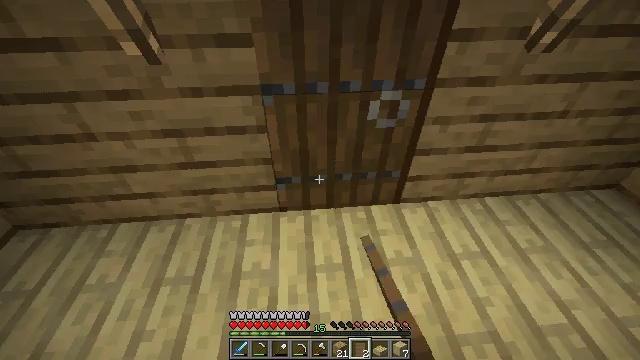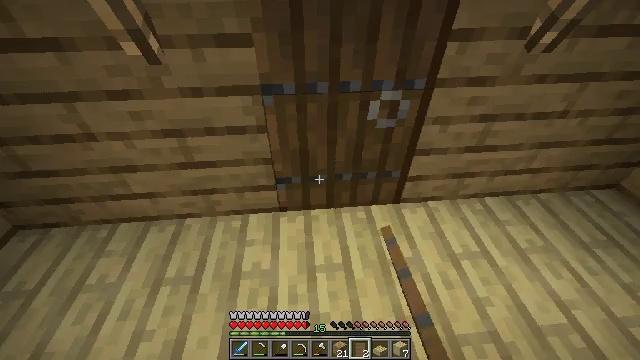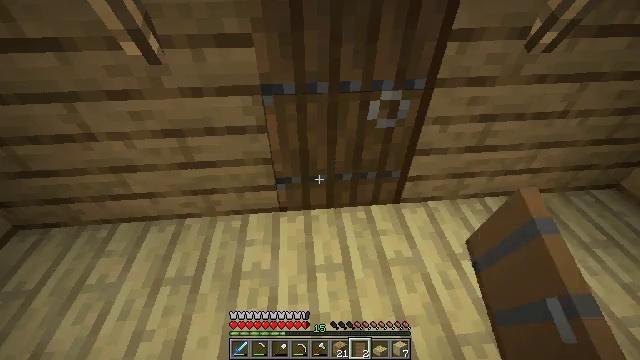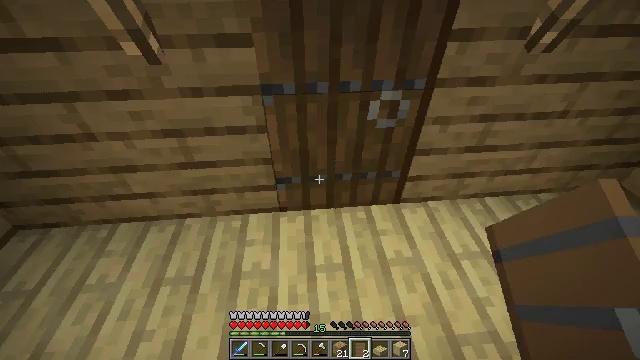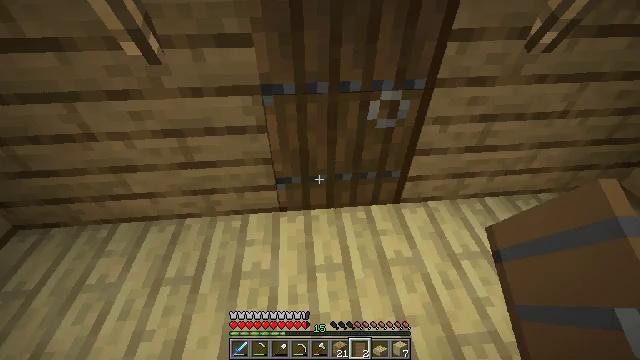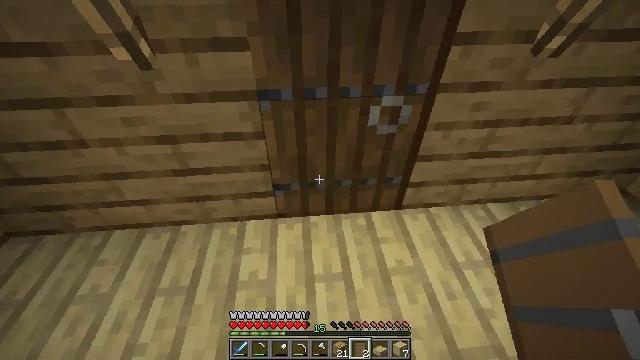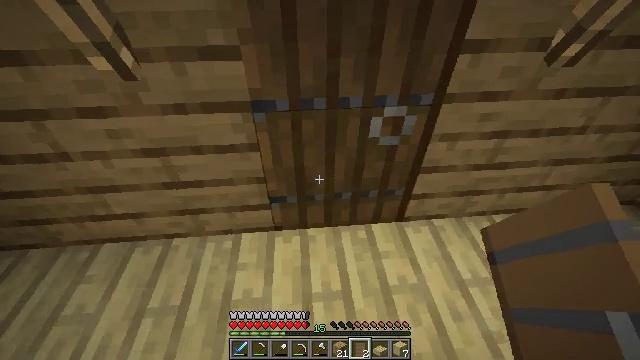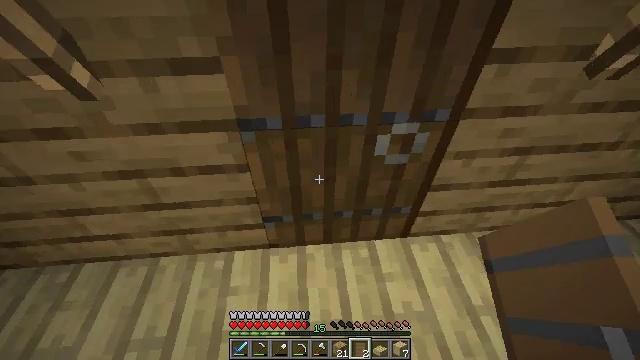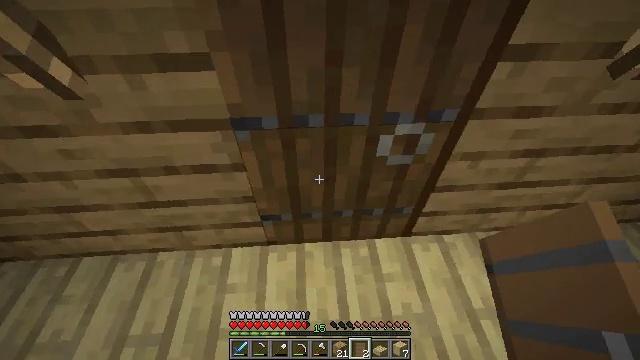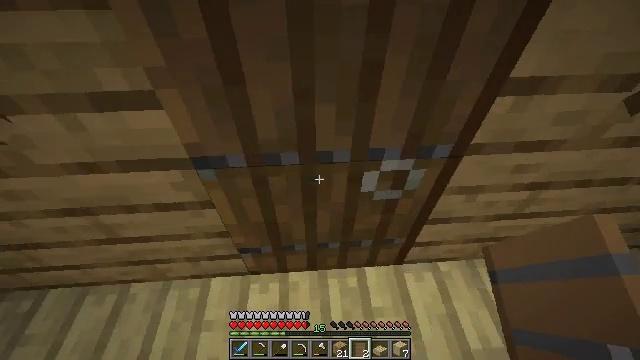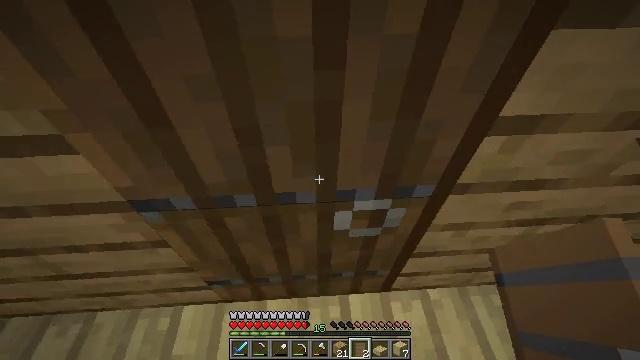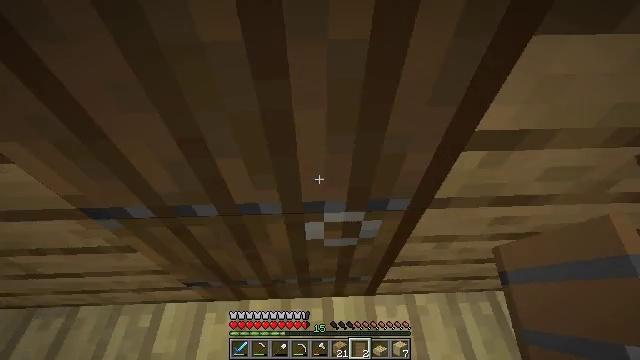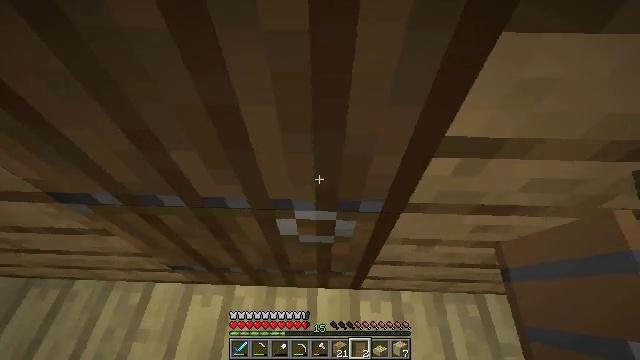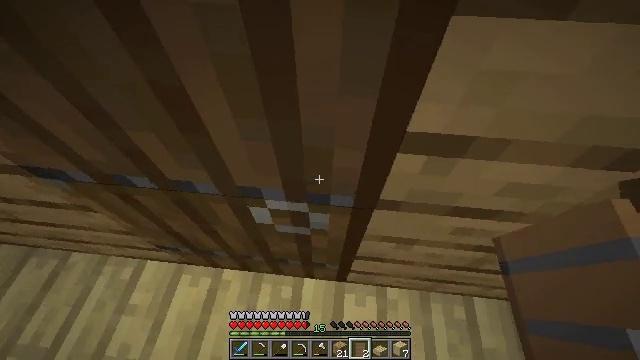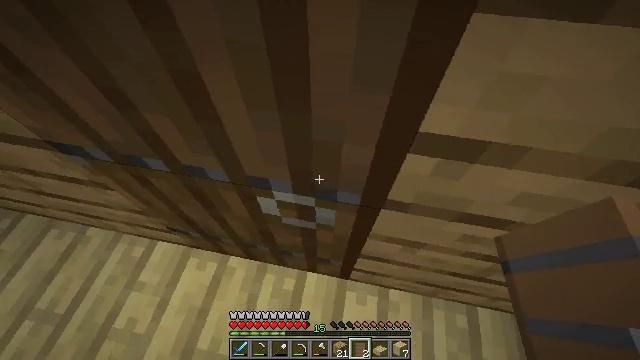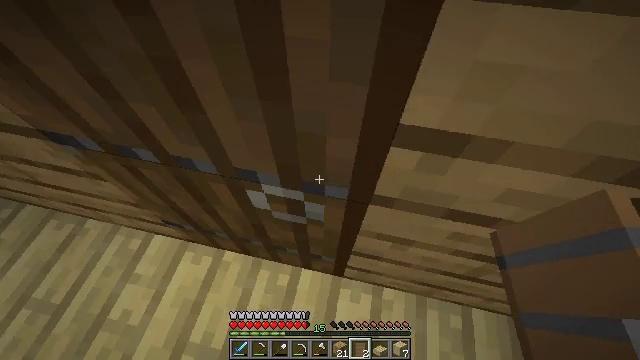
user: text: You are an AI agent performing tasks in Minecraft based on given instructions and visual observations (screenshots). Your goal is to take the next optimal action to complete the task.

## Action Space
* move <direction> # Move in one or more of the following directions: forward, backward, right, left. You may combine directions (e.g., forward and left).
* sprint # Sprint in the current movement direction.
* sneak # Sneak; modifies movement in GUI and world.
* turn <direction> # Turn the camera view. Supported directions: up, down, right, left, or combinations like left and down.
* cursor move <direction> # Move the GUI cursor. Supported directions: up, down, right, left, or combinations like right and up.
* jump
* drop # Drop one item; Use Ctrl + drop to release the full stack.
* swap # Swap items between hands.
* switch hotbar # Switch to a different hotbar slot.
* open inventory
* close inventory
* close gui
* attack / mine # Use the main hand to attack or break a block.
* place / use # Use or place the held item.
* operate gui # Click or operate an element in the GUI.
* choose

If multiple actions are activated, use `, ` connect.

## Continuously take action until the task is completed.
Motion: motion action
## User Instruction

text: Assemble an oak fence with oak planks and sticks in the crafting table.
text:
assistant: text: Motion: no_op
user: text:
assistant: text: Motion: no_op
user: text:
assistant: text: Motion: no_op
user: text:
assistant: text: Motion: no_op
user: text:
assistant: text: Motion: move forward
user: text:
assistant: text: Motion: move forward
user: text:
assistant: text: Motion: move forward, turn down
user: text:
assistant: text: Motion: move forward and move right, turn left and down
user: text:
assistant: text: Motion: move forward and move right
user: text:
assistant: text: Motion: move forward and move right
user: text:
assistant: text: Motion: move right, turn left and down
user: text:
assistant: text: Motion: turn left and down
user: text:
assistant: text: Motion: turn left and down
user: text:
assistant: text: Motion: turn left
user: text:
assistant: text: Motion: turn left
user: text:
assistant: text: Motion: turn left
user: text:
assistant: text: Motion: no_op
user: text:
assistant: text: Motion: move forward
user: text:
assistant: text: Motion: move forward
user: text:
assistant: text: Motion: move forward
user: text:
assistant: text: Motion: move forward and move left, use / place
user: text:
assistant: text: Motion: move forward and move left, use / place
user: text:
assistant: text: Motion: move forward and move right, use / place
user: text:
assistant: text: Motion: move forward and move right
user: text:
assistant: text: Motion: move forward and move right, turn left
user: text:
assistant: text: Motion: move forward and move right, turn left and up
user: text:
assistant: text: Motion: move forward and move right, turn left
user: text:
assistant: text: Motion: move forward and move right, turn left and up
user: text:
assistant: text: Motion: move forward and move right, turn left
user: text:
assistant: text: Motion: move right, turn left and up